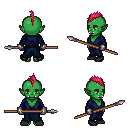
a pixel art fantasy rpg character, female body template, orc, green skin, blue robe, white pants, ruby red mohawk hairstyle, metal gloves, black shoes, spear, four views (front, back, left, right), 2x2 character sprite sheet, small pixel art, hard edges, no anti-aliasing